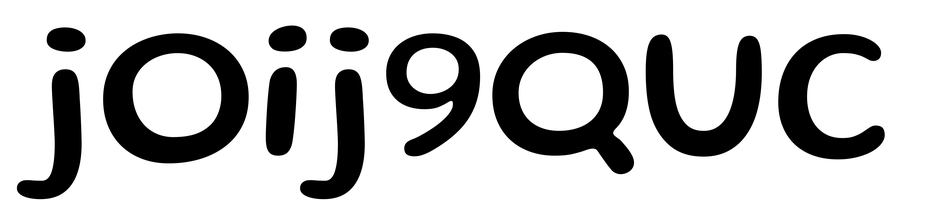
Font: Gluten_Regular